Question: I'm using <URL> on one of my sites. It's great so far, but I can't figure out how to remove a related object from an edit page.
Example:
I have two models Property and PropertyImage.
'''
class Property
has_many :property_images, :dependent => :destroy
end
class PropertyImage
belongs_to :property
end
'''
I can go to the edit screen for an instance of either model, and I can delete PropertyImages from their list view. But when I edit a Property, I want to be able to delete a PropertyImage that's associated with it. Is there a way to turn on this functionality in rails_admin?
Here's what I can see.

Note: the "Delete Image" button isn't what I'm looking for - it's just because there's an upload association to the Image field. It only edits the PropertyImage.
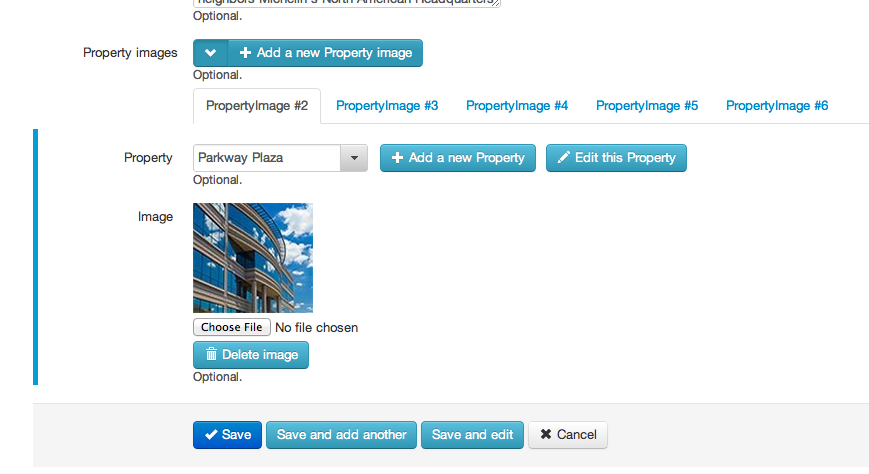
Answer: I had this same question, and found an answer that works for me after reading your question.
In order to properly setup up the editing of PropertyImage from the Property form, you probably want to specify that it can work with the nested form:
'''
# property.rb
class Property
has_many :property_images, :dependent => :destroy
accepts_nested_attributes_for :property_images, :allow_destroy => true
end
'''
Including the ':allow_destroy' option should make the delete option show up for the nested item.